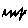
Label: zigzag